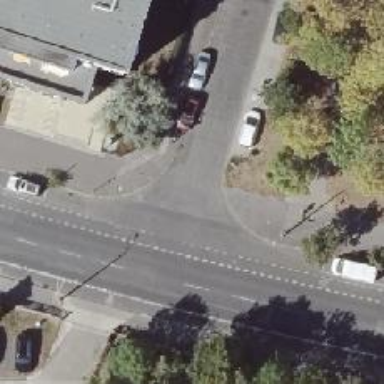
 where the orientation is on the kerb. The sidewalk on the right also has asphalt surface."